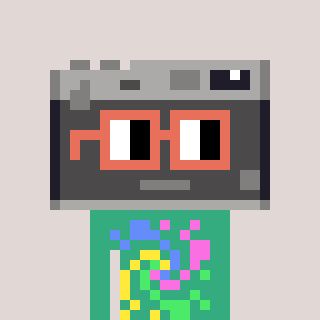
a pixel art character with square orange glasses, a camera-shaped head and a teal-colored body on a warm background